Field crop: maize
Growth stage: 1
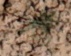
Species: lolium